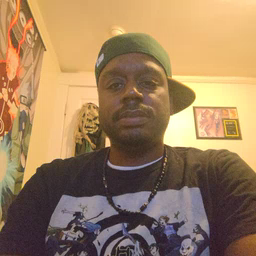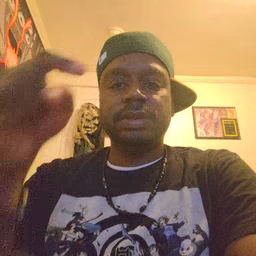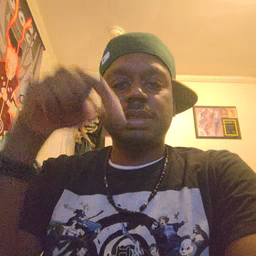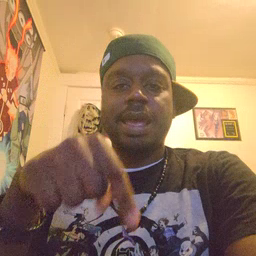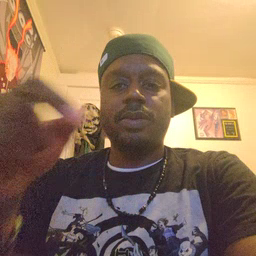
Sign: down